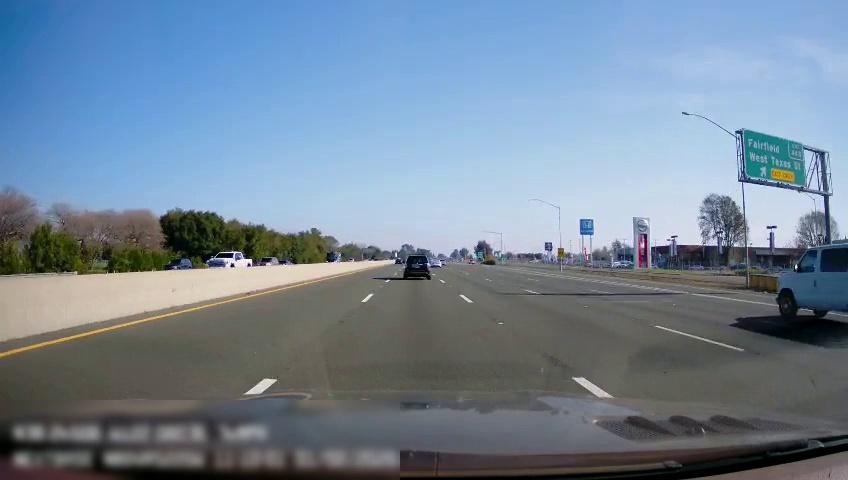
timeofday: Day
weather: Sunny
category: Drivable Space
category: Drivable Space
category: Vehicles | Car
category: Vehicles | SUV
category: Vehicles | Van
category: Vehicles | Truck
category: Vehicles | SUV
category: Vehicles | Van
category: Vehicles | Car
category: Vehicles | Bus
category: Lanes | Alternate Lane
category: Lanes | Current Lane
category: Lanes | Current Lane
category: Lanes | Alternate Lane
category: Lanes | Alternate Lane
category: Lanes | Alternate Lane
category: Lanes | Alternate Lane
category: Lanes | Alternate Lane
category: Traffic | Signs